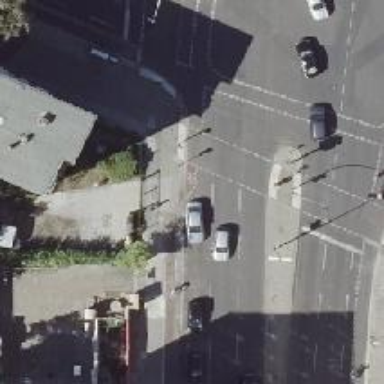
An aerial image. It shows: Road crossing with traffic signals.